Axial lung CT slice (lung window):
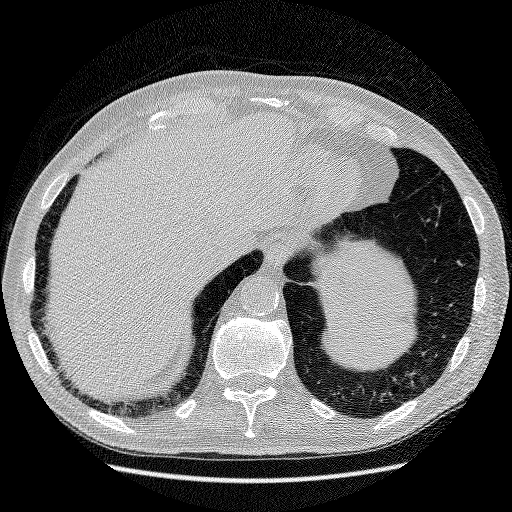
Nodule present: no